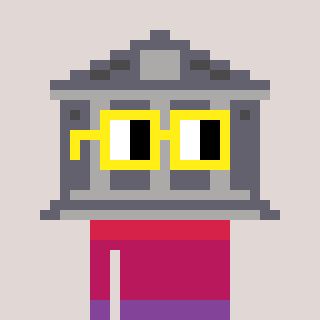
a pixel art character with square yellow glasses, a bank-shaped head and a peachy-colored body on a warm background